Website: crate-barrel
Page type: customer-info-address
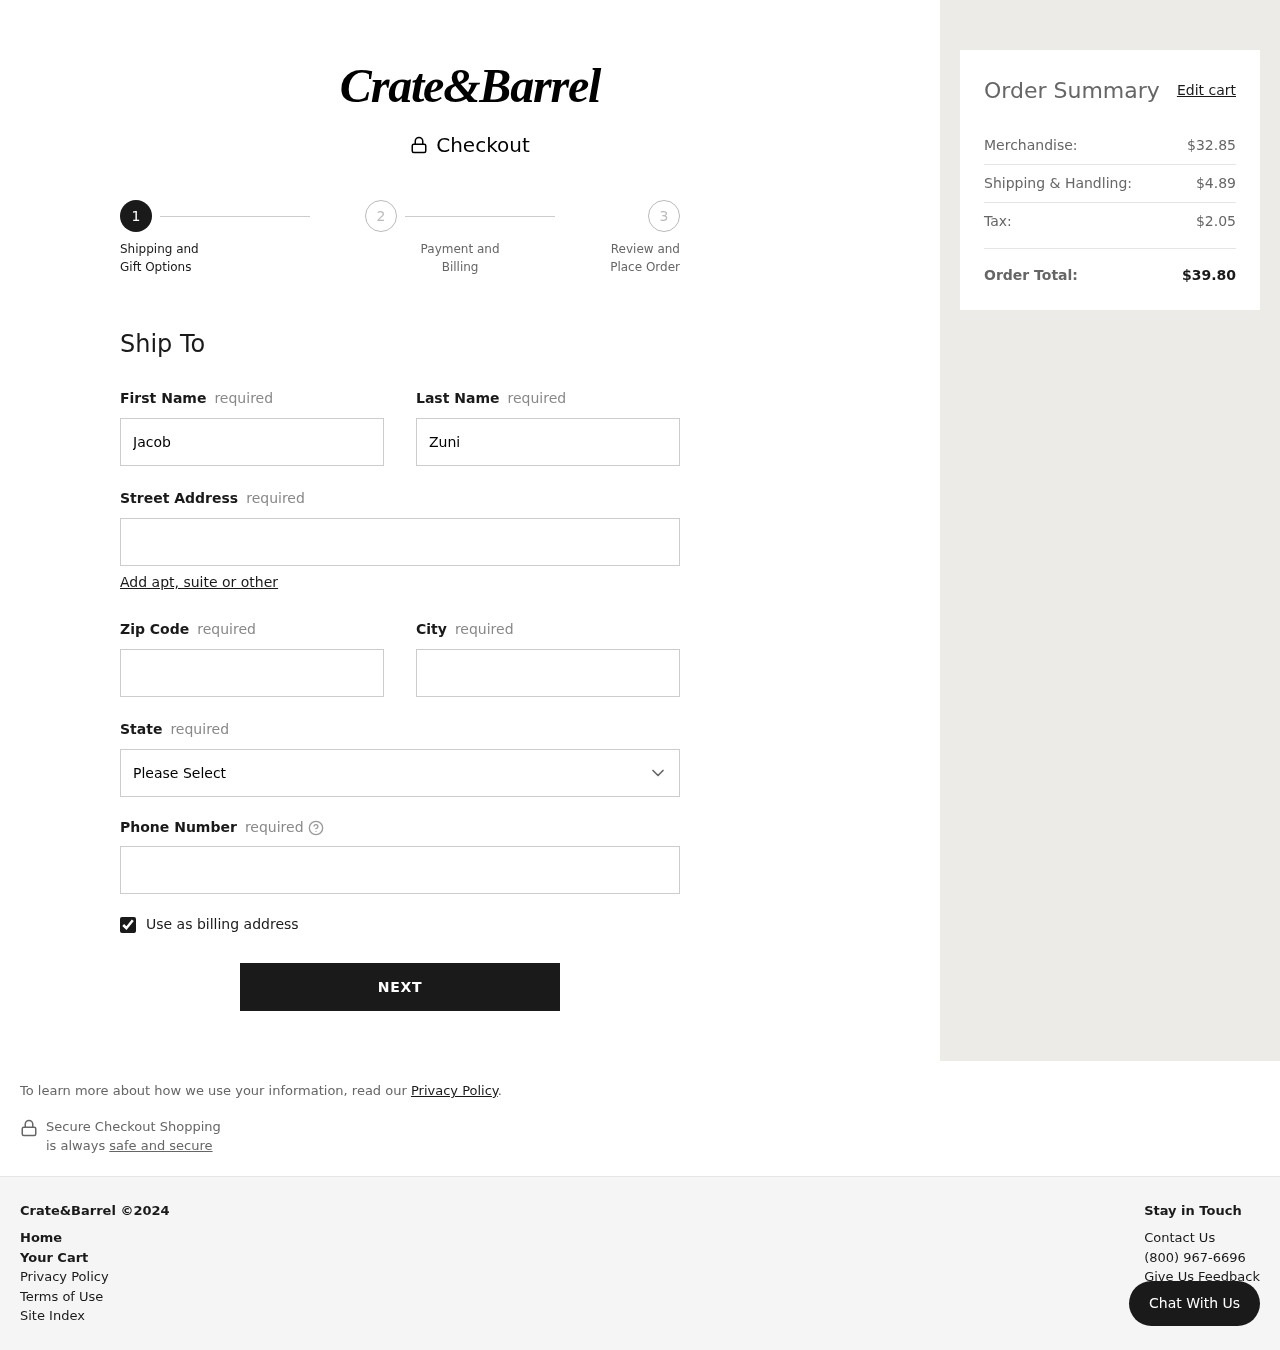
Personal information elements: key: PII_CITY
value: New Juliafurt
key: PII_FIRSTNAME
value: Jacob
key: PII_LASTNAME
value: Zuniga
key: PII_PHONE
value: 8768451878
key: PII_POSTCODE
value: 07048
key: PII_STATE
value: Wisconsin
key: PII_STREET
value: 0415 Xavier View Suite 666
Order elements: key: ORDER_SUBTOTAL
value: $32.85
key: ORDER_SHIPPING_COST
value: $4.89
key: ORDER_TAX
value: $2.05
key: ORDER_TOTAL
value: $39.80